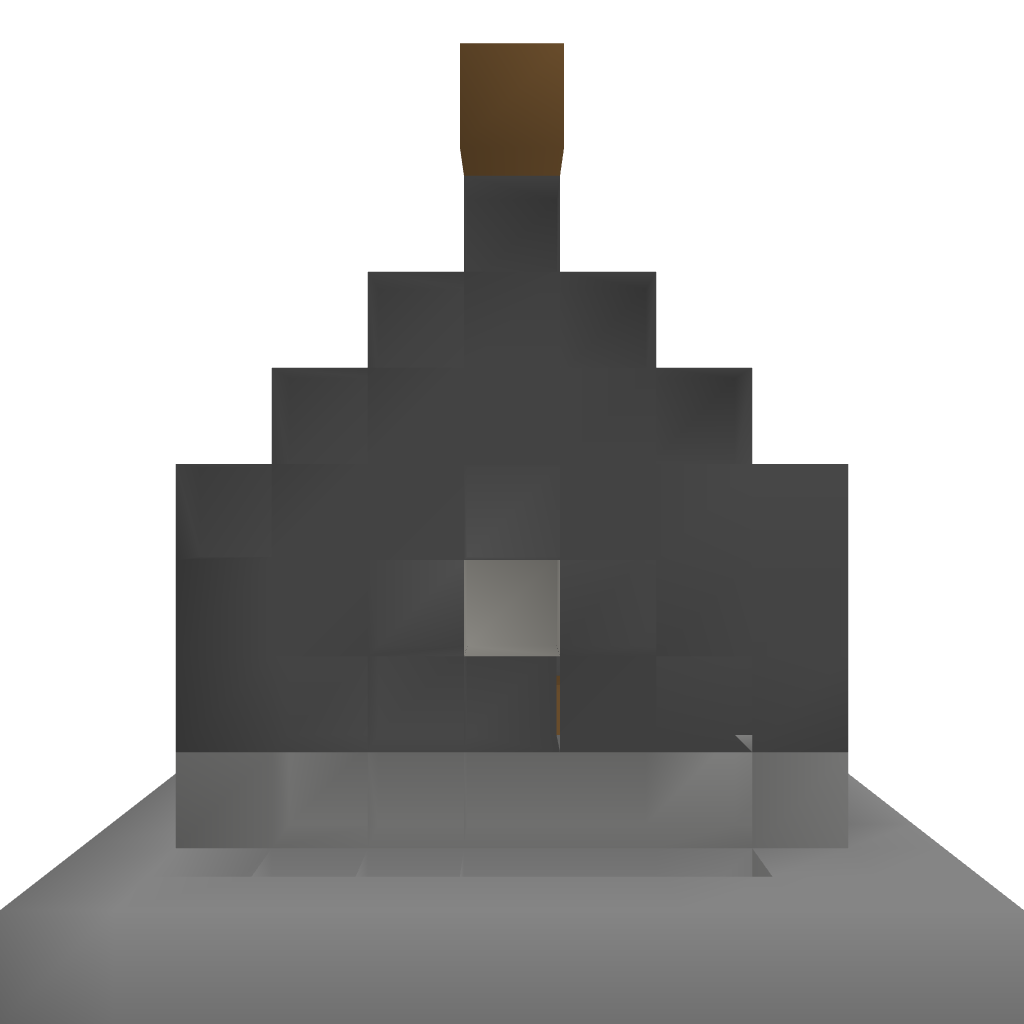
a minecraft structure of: Ultima Online Housing - Small Wooden House